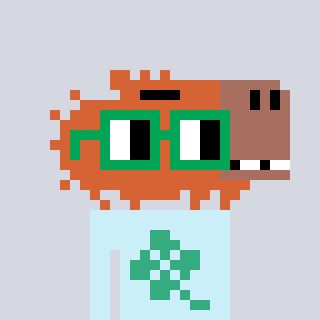
a pixel art character with square green glasses, a capybara-shaped head and a cold-colored body on a cool background